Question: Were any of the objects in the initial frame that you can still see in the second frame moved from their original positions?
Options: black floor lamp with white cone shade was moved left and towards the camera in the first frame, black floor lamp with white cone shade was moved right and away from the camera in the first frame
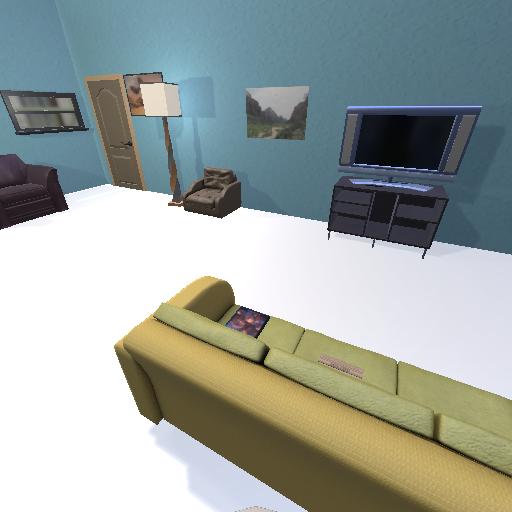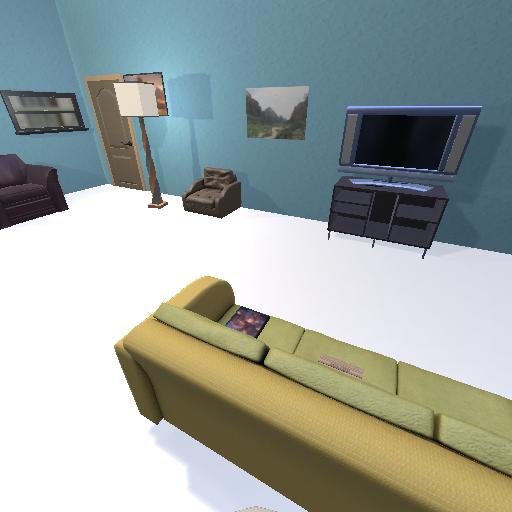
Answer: black floor lamp with white cone shade was moved left and towards the camera in the first frame